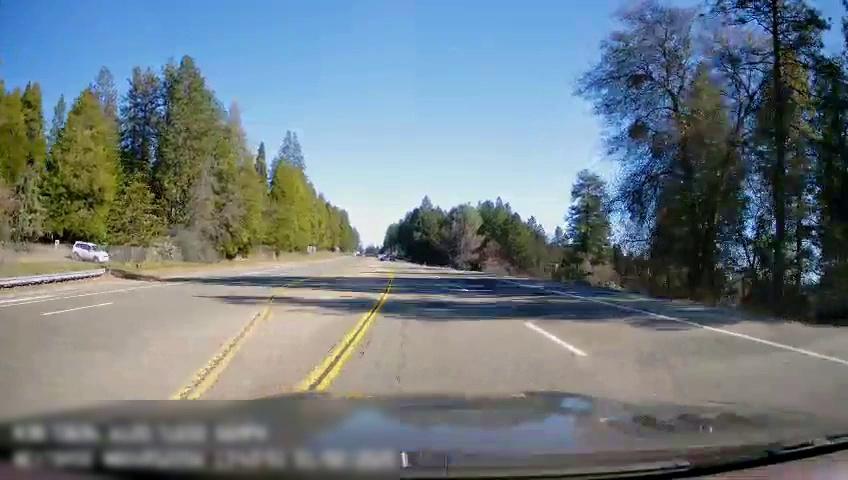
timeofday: Day
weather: Sunny
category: Drivable Space
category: Lanes | Opposite Lane
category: Lanes | Opposite Lane
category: Lanes | Current Lane
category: Lanes | Alternate Lane
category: Lanes | Current Lane
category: Lanes | Alternate Lane
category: Lanes | Opposite Lane
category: Lanes | Opposite Lane